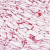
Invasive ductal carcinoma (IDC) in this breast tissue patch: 0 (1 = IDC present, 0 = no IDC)